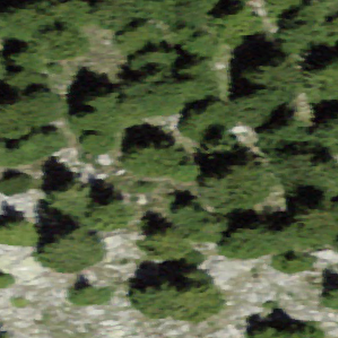
Label: other